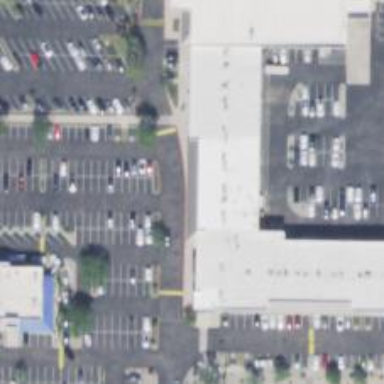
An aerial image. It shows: Car rental facility.